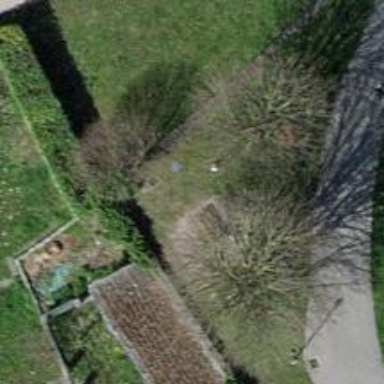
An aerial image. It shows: Bench.